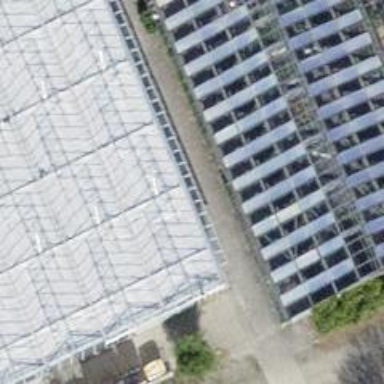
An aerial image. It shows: Greenhouse.